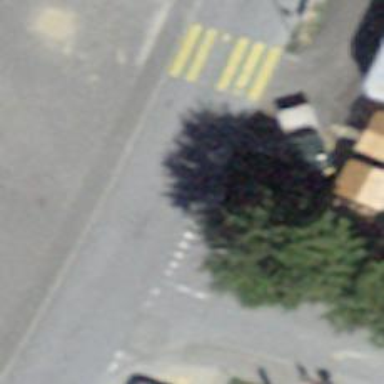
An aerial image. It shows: Tertiary road with asphalt surface and sidewalk on the left.